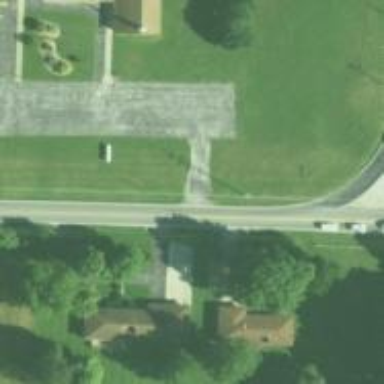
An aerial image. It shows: Secondary road with asphalt surface.